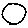
Label: circle